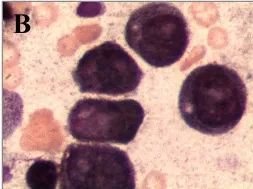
(B) Original granulocyte bone marrow smear after peroxidase staining.
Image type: pathology (pas)